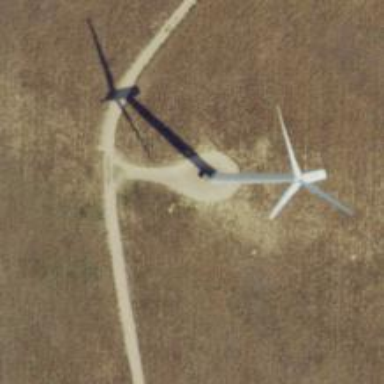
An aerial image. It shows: Wind power generator employing wind turbines.